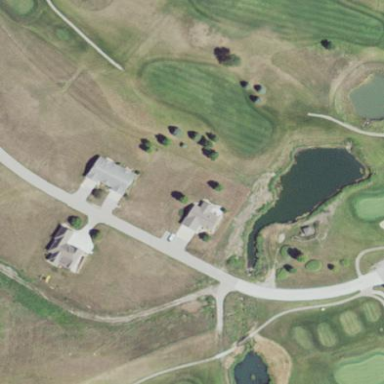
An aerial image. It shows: Area with grass used as rough in golf course.